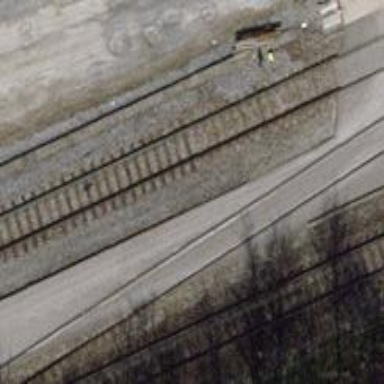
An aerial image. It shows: Level crossing along the railway.